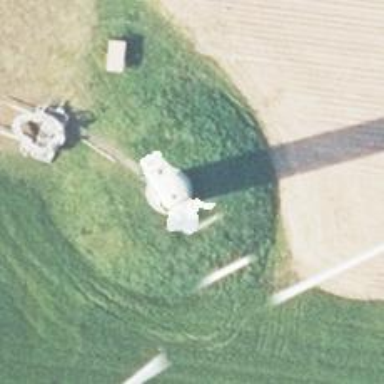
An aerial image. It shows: Wind turbine power generator.